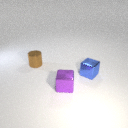
small purple metal cube in front of small blue metal cube